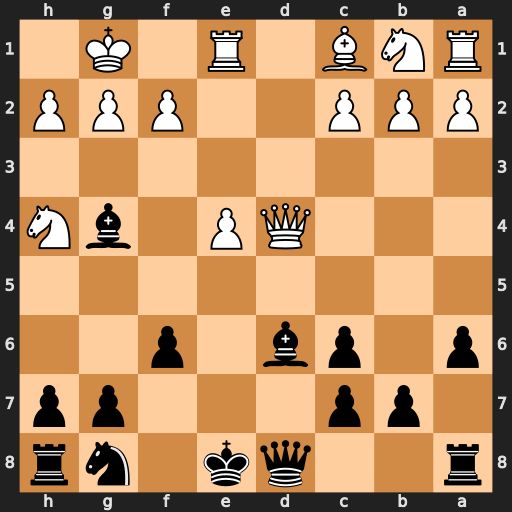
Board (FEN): r2qk1nr/1pp3pp/p1pb1p2/8/3QP1bN/8/PPP2PPP/RNB1R1K1
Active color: b
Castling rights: kq
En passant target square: -
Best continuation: Bxh2+ Kxh2 Qxd4